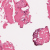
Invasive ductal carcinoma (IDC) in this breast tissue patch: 0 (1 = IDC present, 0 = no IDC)